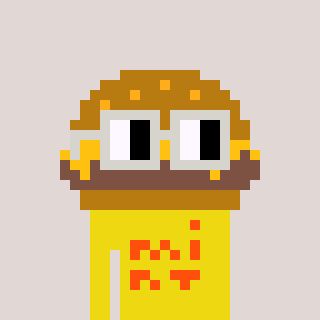
a pixel art character with square light gray glasses, a burger-shaped head and a yellow-colored body on a warm background